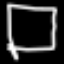
Label: square